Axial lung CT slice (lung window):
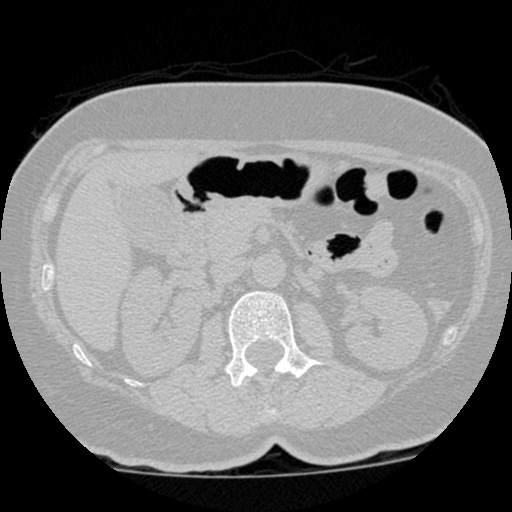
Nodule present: no